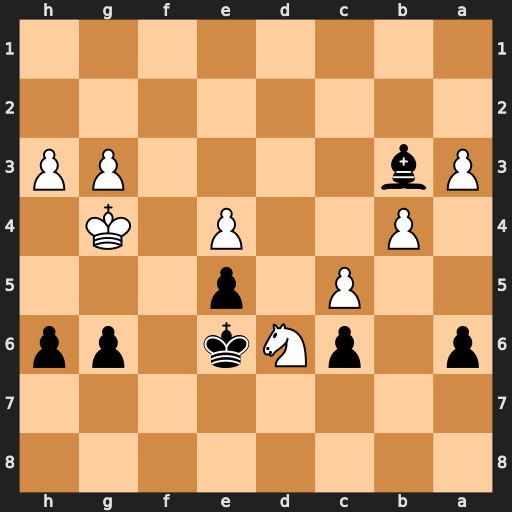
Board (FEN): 8/8/p1pNk1pp/2P1p3/1P2P1K1/Pb4PP/8/8
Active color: b
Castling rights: -
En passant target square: -
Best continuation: Bd1+ Kh4 g5#